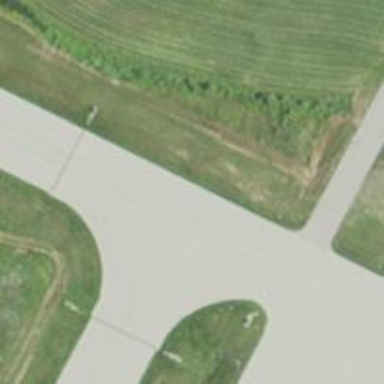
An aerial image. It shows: View of taxiway at the airport.